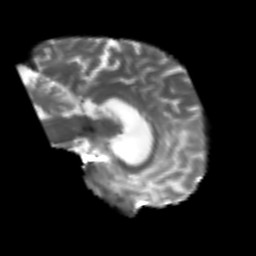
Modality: T2w
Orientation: sagittal
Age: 43
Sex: male
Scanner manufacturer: siemens
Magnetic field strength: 3 T
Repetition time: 4.999 s
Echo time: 0.07946 s